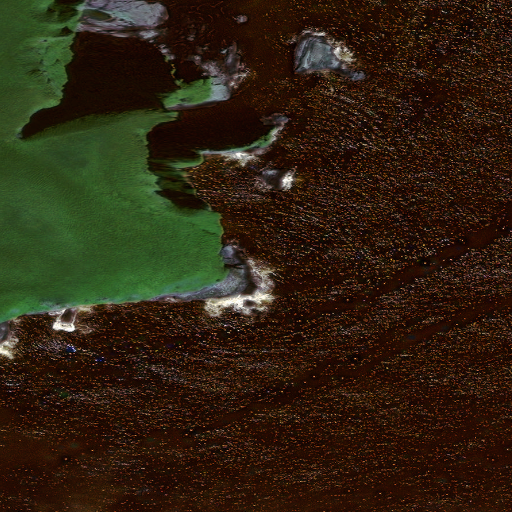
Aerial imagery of cape in Alaska named Cape Sabak containing only unknown